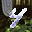
Label: 4